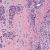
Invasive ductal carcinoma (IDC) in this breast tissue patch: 1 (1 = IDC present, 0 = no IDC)